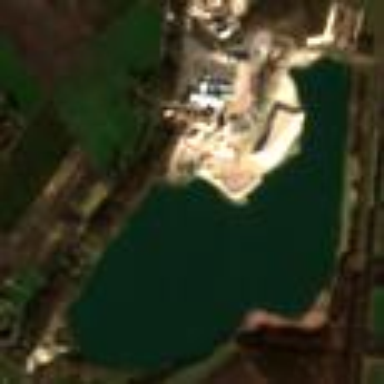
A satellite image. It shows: Quarry for sand extraction.